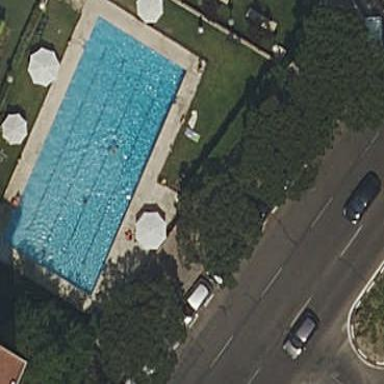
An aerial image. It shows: Swimming pool located in leisure land.